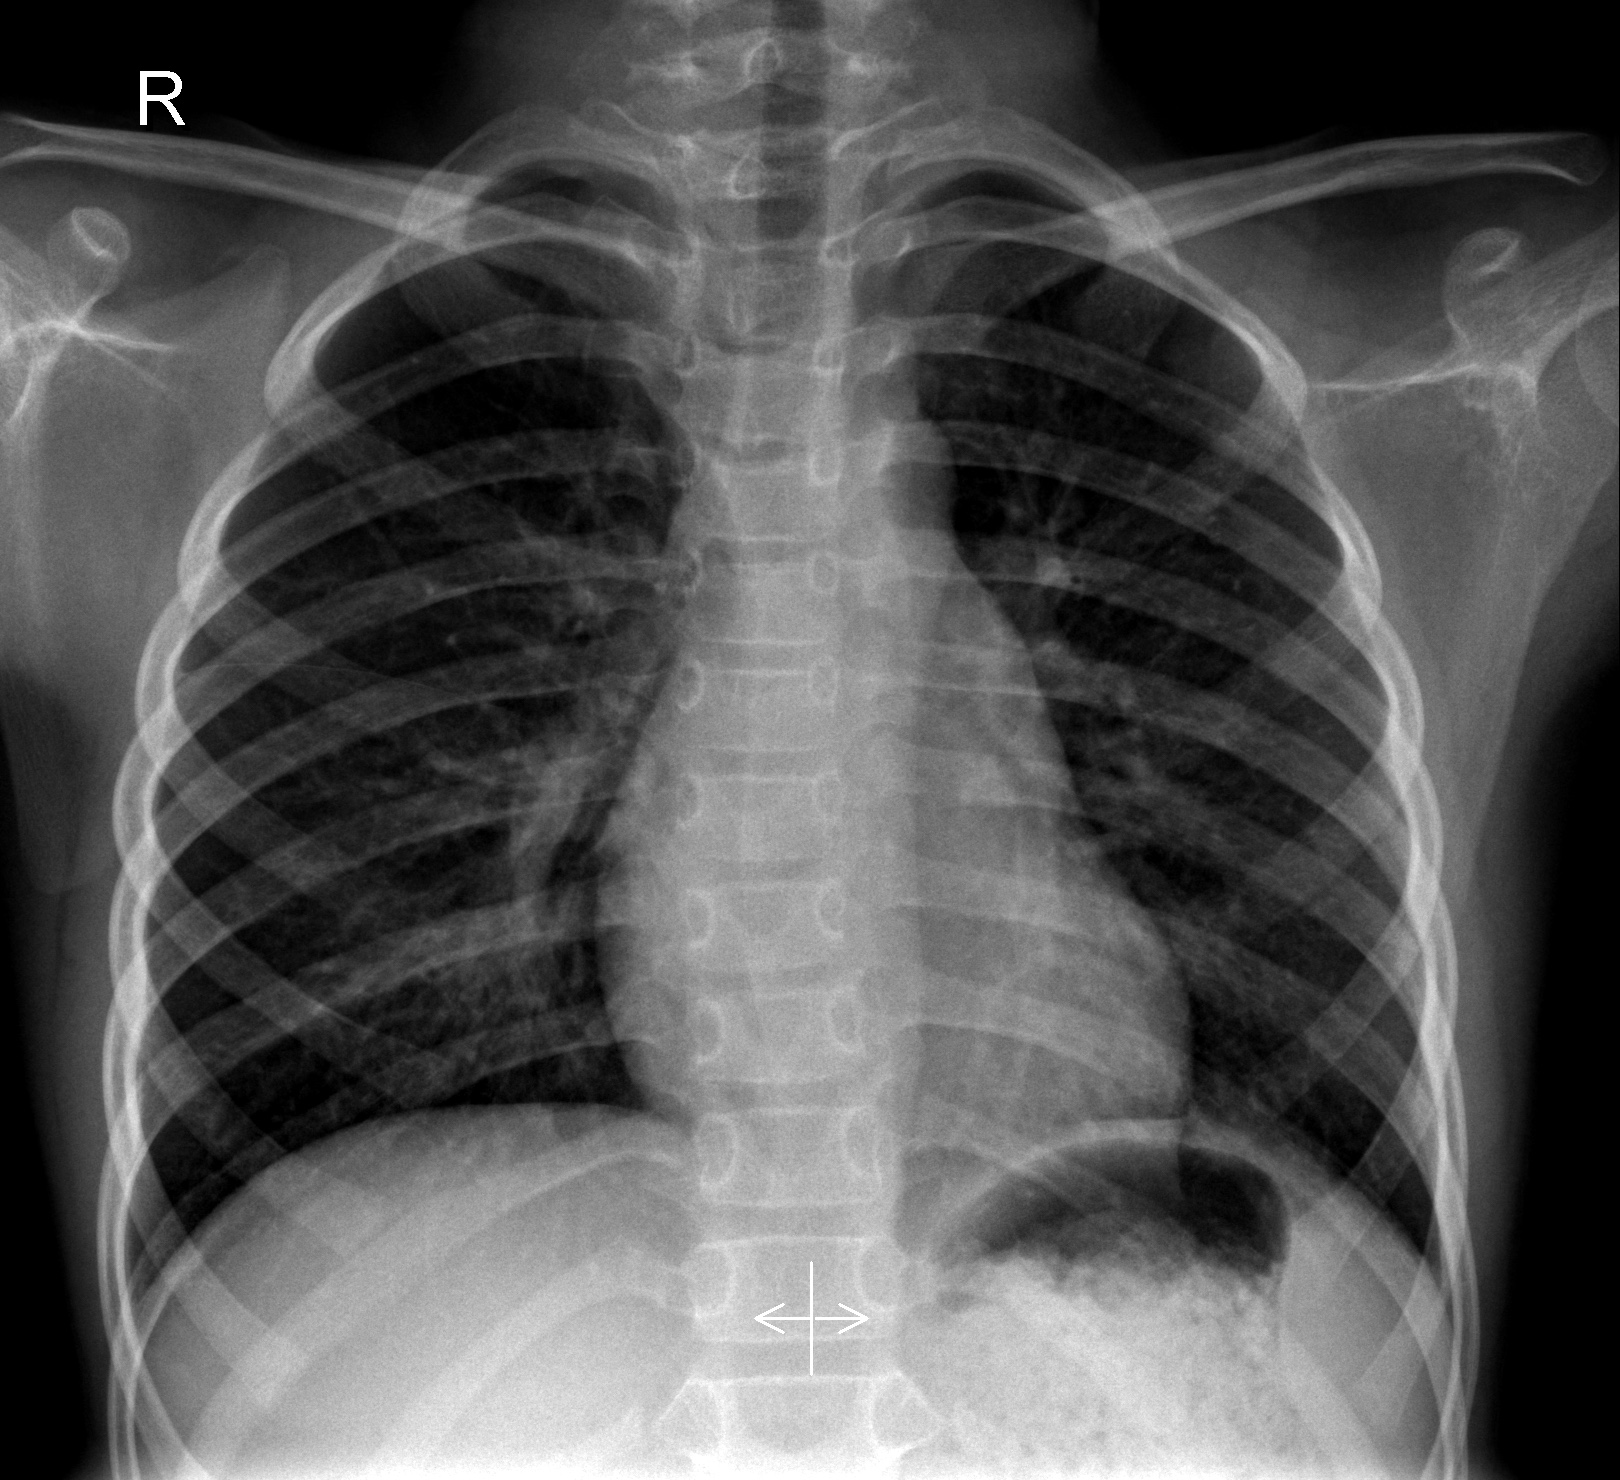
Diagnosis: NORMAL